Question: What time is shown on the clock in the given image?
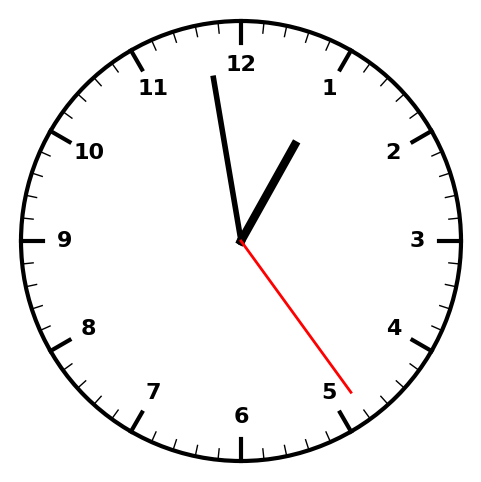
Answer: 12:58:24